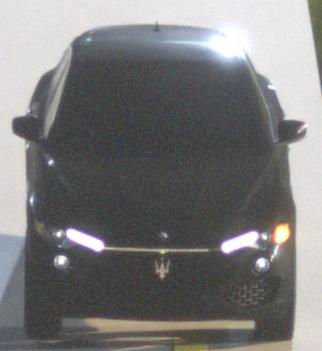
Make: Maserati
Model: Levante GT Hybrid
Detailed model: Levante
Model produced from: 2021/07
Model produced until: 2022/10
Doors: 4
Color: black
Road condition: dry road
Daytime: night
Contrast: high contrast